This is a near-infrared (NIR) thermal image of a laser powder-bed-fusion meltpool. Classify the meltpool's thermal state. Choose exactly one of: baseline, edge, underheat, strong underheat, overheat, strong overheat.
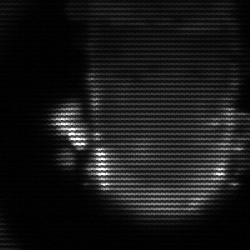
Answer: baseline